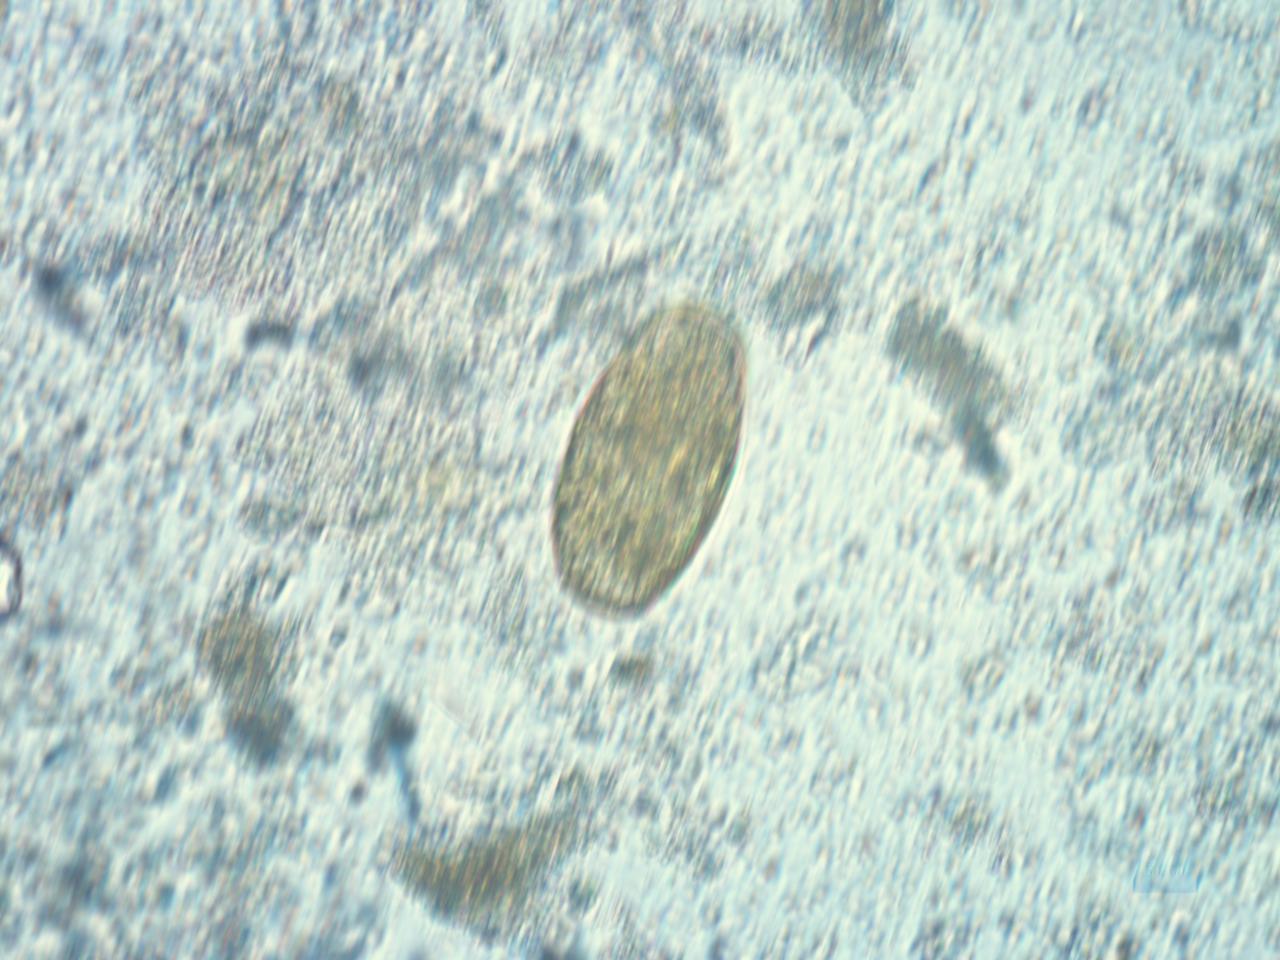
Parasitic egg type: Paragonimus spp